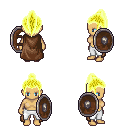
a pixel art fantasy rpg character, female body template, human, tanned skin, brown cape, white pants, gold long topknot hairstyle, bracelets, shield, four views (front, back, left, right), 2x2 character sprite sheet, small pixel art, hard edges, no anti-aliasing